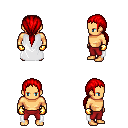
a pixel art fantasy rpg character, male body template, human, tanned skin, white cape, red pants, red ponytail hairstyle, gold gloves, four views (front, back, left, right), 2x2 character sprite sheet, small pixel art, hard edges, no anti-aliasing